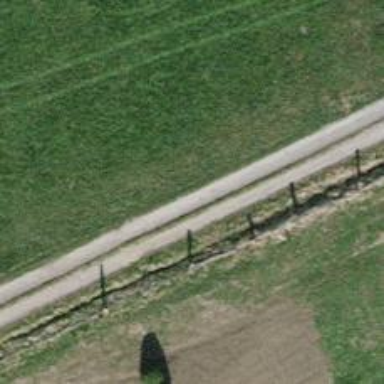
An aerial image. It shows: Track with compacted grade3 surface.